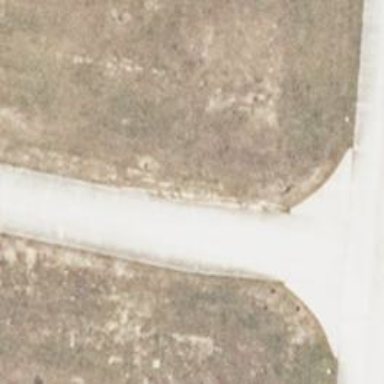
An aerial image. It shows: Image of taxiway at airport.